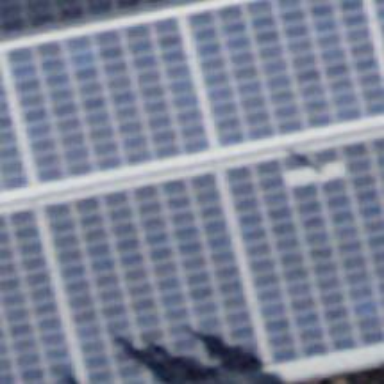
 consisting of solar photovoltaic panels."